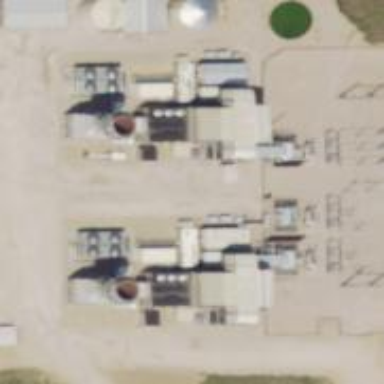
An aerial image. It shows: Gas turbine generator powered by gas.